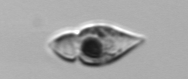
Label: Amphidinium